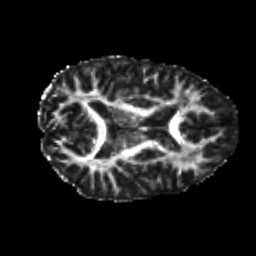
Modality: FA
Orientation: axial
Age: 20
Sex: male
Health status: healthy
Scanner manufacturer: philips
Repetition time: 7.477 s
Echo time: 0.08753 s